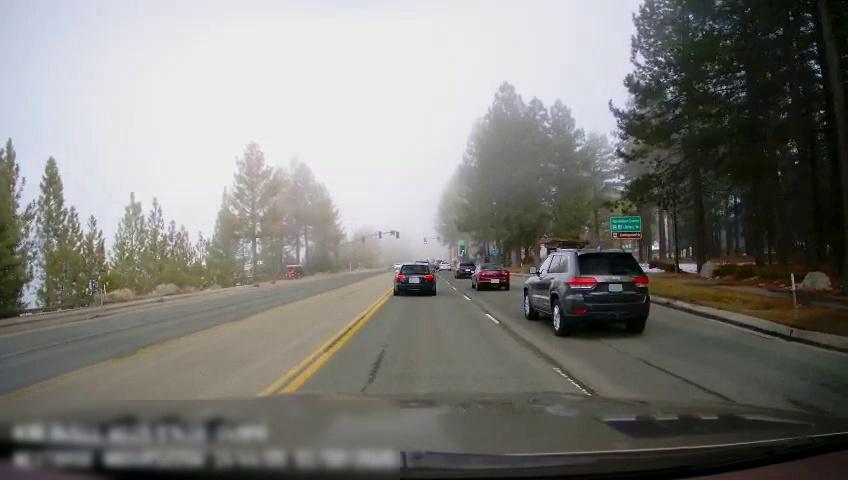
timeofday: Day
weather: Sunny
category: Drivable Space
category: Vehicles | Car
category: Vehicles | Car
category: Vehicles | SUV
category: Vehicles | Car
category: Vehicles | Car
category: Lanes | Opposite Lane
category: Lanes | Current Lane
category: Lanes | Current Lane
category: Traffic | Signs